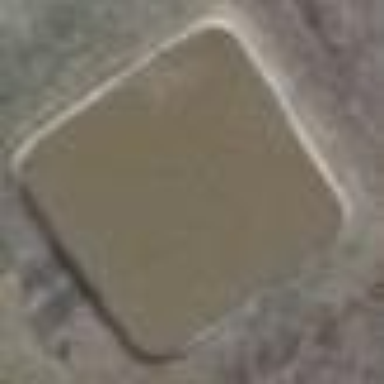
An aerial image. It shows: Fire water pond surrounded by natural water.